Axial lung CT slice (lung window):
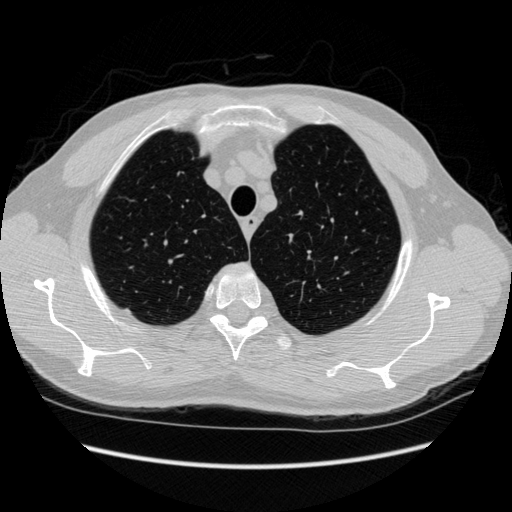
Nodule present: no